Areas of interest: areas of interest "Comprehensive Gymnasium"
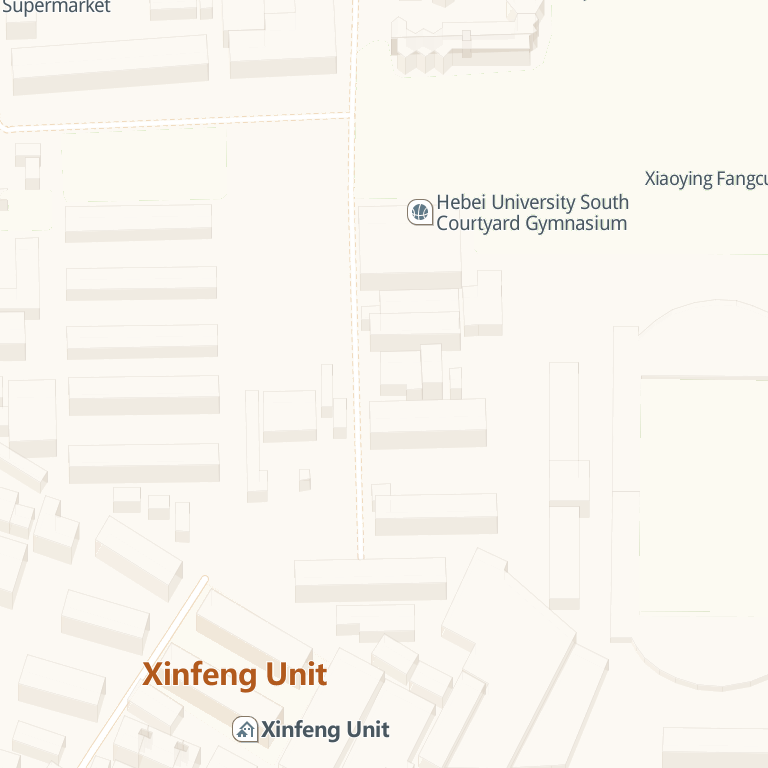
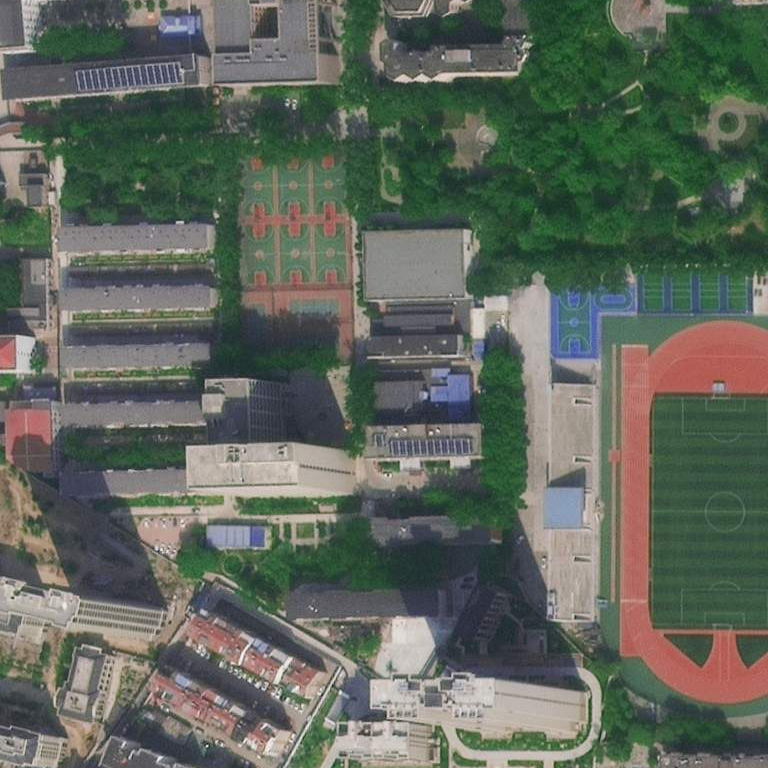